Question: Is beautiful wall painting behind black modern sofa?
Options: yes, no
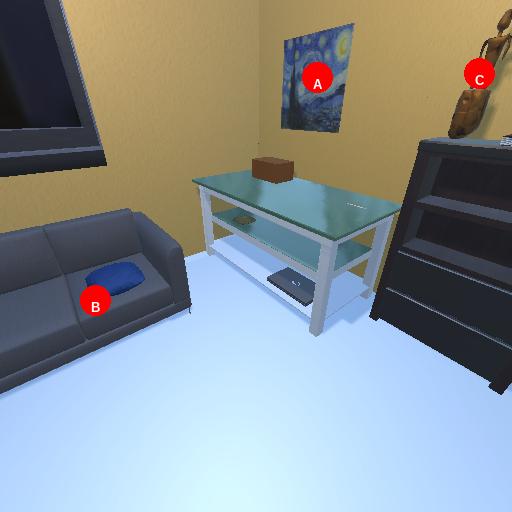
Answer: yes